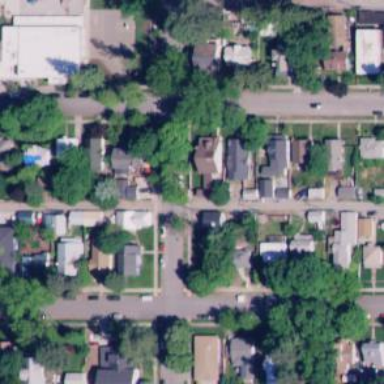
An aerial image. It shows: Alley classified as service road.